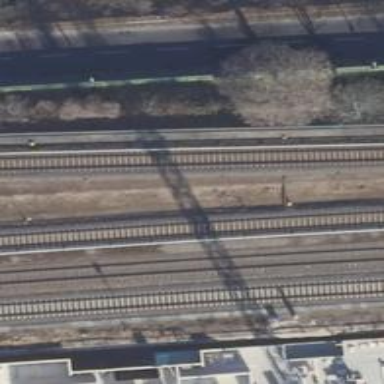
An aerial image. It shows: Light rail railway line with electrified rails.